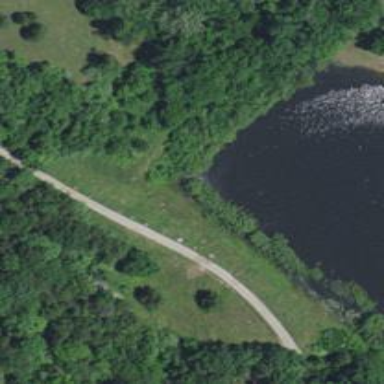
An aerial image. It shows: Reservoir.